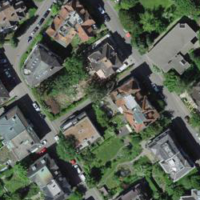
EUNIS habitat code: 54
Species observed at this site:
Corylus avellana